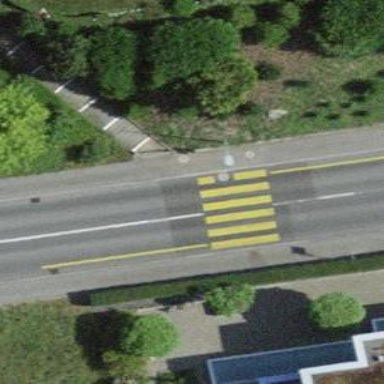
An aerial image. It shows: Kerb serving as barrier.